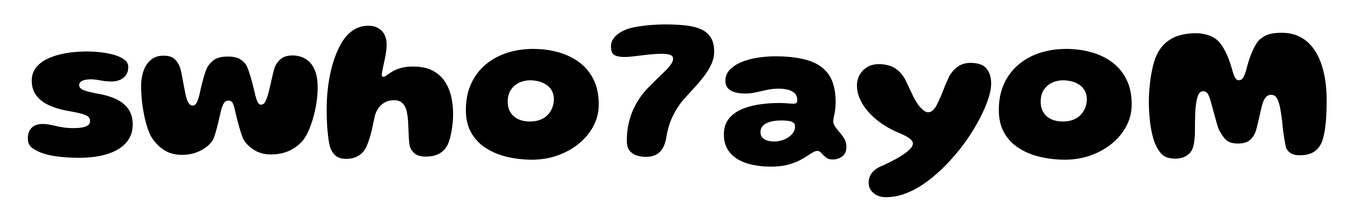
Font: Gluten_Bold